Question: I'm writing a PHP script with MSSQL and MySQL. MSSQL is to connect to a database I have no control over, while the MySQL database I have control over.
When trying to retrieve data from the MSSQL database, I run into an issue with the SQL statement.
Below is my SQL statement:
'''
$SQL = "SELECT * FROM ScheduledCall WHERE StartTime BETWEEN '05-30-2014'
AND '06-09-2014' AND Title LIKE ('%Me%') OR Title LIKE ('%You%')";
'''
The issue I run into is using the statement above is that the BETWEEN function no longer works. In the SQL statement I have "BETWEEN '05-30-2014' AND '06-09-2014'" so in theory it only should be showing everything after the 30th (No data) but instead its showing:

Now, after hours of playing around with the SQL statement, I realized if I remove "OR Title LIKE ('%You%') it works just fine. How can I fix the SQL statement above to allow all my OR statements that follow? I need like at least 20 more OR TITLE LIKE statements.
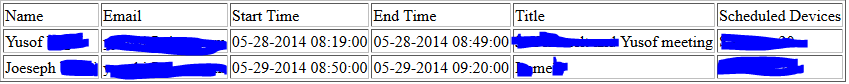
Answer: This is your query:
'''
SELECT *
FROM ScheduledCall
WHERE StartTime BETWEEN '05-30-2014' AND '06-09-2014' AND
Title LIKE ('%Me%') OR Title LIKE ('%You%');
'''
Two things. The more important is to use parentheses to get the logic that you want. The second is to put the strings in the YYYY-MM-DD format (ISO standard). So try this:
'''
SELECT *
FROM ScheduledCall
WHERE StartTime BETWEEN '2014-05-30' AND '2014-06-09' AND
(Title LIKE '%Me%' OR Title LIKE '%You%');
'''